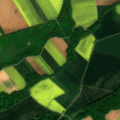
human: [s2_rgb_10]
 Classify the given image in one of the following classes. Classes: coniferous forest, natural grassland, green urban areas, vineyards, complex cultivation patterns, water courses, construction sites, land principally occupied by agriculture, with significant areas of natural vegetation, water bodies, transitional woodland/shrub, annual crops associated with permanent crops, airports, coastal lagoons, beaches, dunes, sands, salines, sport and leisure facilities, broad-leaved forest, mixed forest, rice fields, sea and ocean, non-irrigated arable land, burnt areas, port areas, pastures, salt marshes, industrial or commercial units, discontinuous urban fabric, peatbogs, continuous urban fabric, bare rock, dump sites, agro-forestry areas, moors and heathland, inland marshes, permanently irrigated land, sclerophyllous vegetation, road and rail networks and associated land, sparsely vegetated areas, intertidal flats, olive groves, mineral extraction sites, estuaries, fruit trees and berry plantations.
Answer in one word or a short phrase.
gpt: non-irrigated arable land, land principally occupied by agriculture, with significant areas of natural vegetation, broad-leaved forest